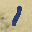
Label: 1